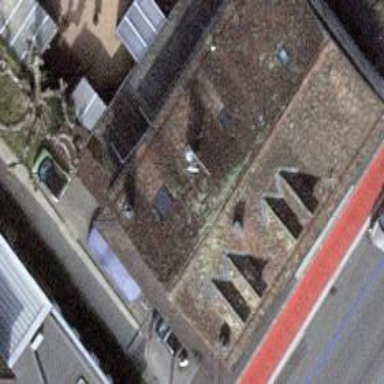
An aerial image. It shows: Restaurant.